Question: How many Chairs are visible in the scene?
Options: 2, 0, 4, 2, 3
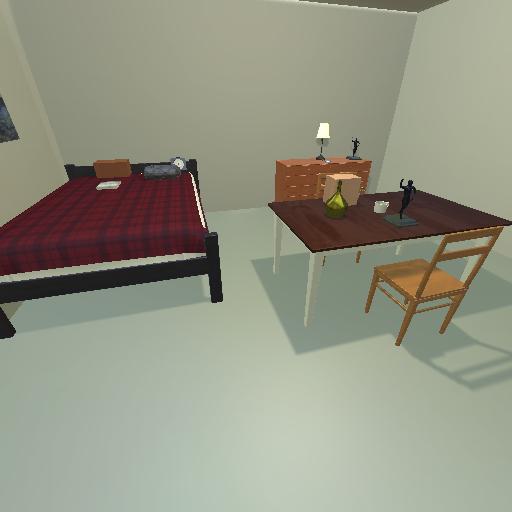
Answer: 2